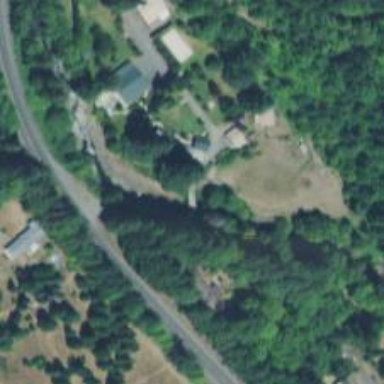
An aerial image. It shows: Driveway that functions as bridge.